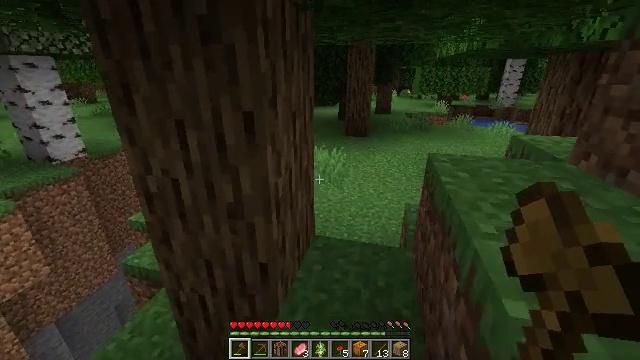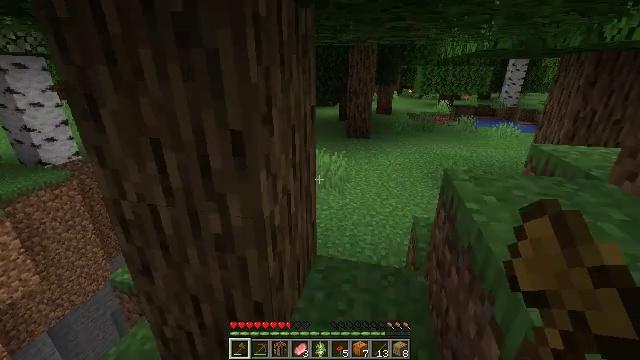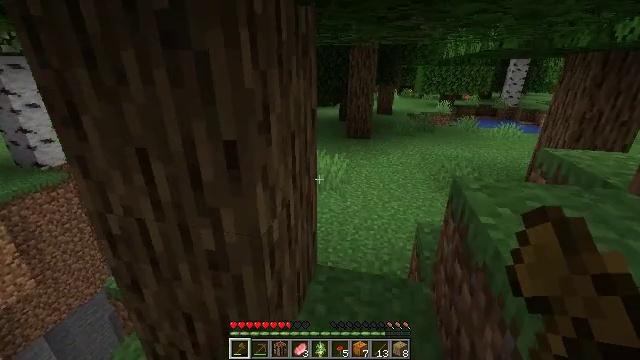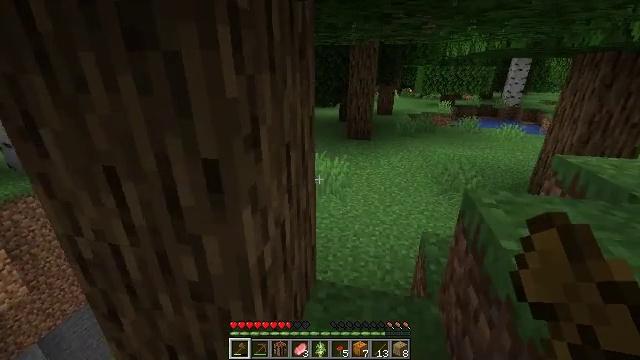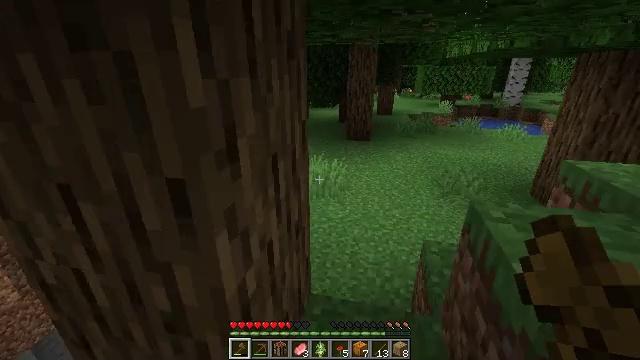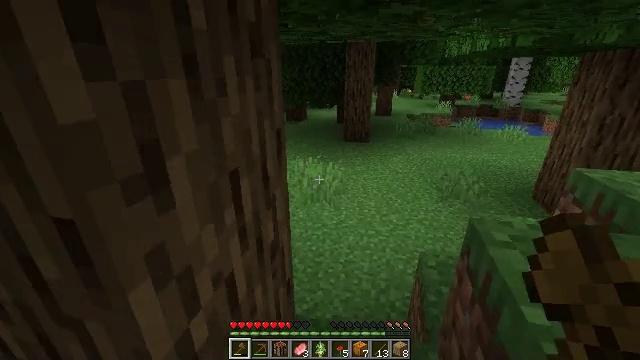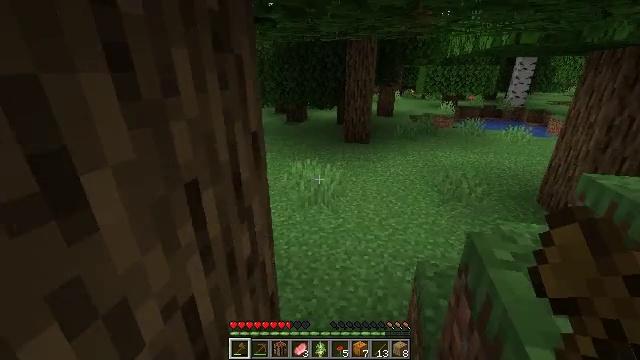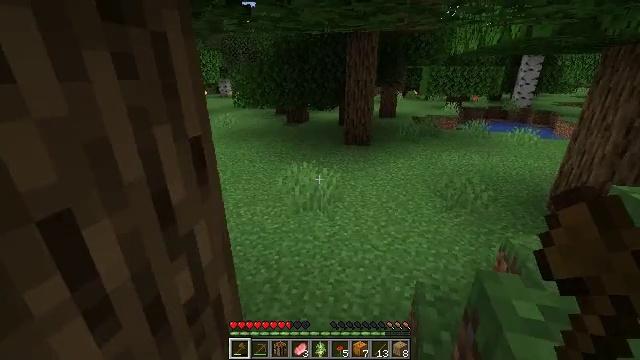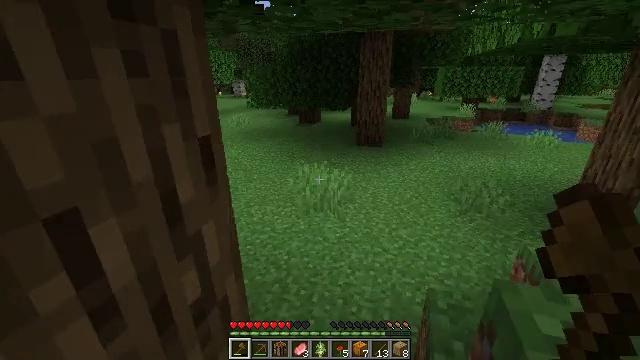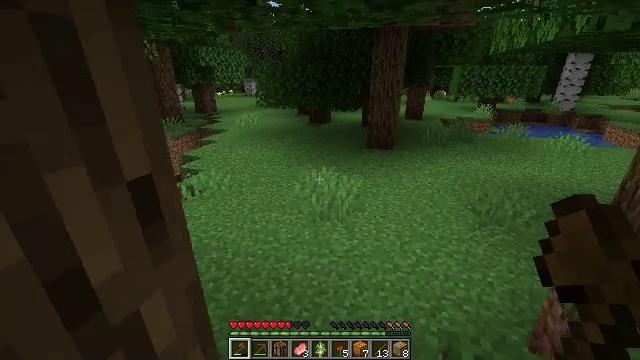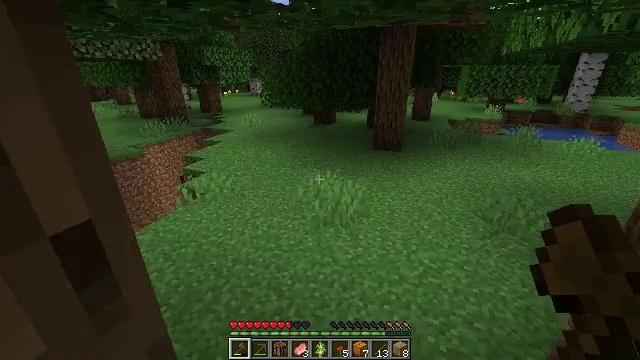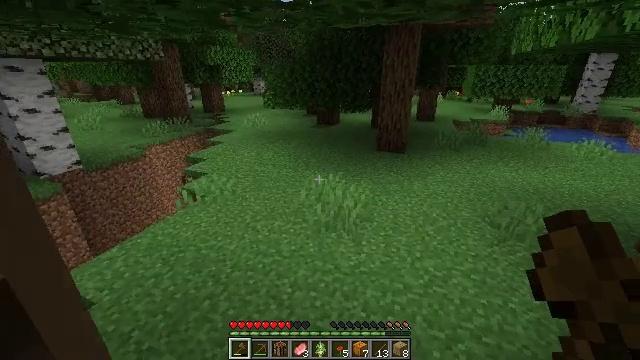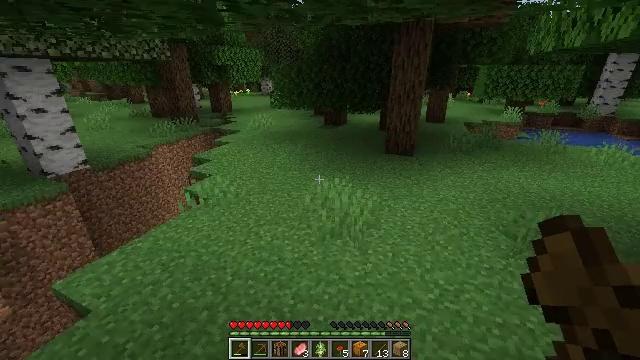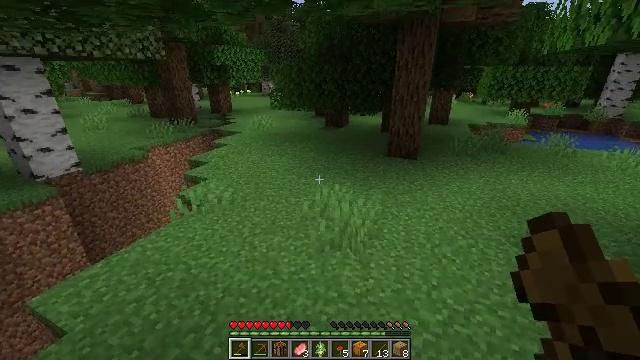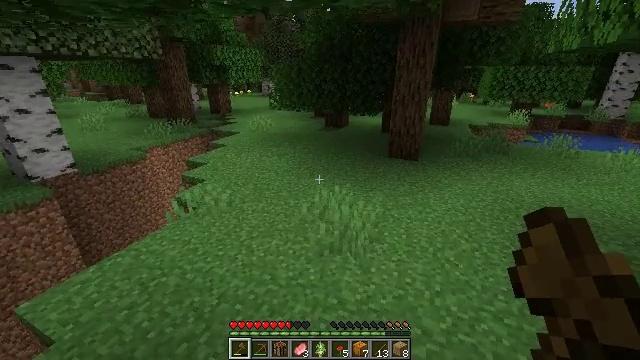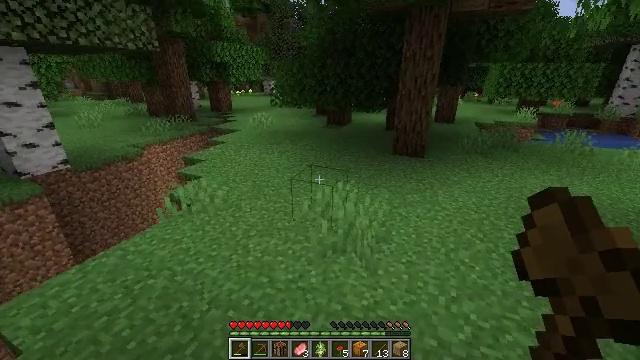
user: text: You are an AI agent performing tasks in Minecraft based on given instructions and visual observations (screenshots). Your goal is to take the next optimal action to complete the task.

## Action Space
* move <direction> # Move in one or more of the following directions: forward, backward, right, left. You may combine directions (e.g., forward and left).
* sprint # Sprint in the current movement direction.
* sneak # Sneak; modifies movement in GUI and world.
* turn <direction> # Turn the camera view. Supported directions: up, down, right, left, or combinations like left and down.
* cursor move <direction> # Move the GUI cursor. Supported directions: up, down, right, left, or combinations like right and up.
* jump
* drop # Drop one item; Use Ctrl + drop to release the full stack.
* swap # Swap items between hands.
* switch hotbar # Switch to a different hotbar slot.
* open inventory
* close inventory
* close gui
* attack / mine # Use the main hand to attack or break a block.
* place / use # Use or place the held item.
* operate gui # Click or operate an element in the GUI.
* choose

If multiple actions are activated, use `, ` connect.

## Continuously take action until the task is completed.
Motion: motion action
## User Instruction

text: Collect peony flowers for dye.
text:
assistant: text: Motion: move forward
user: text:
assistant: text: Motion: move forward
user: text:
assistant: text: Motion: move forward and move right
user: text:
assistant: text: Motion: move forward and move right
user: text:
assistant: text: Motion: move forward and move right
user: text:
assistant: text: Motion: move forward and move right
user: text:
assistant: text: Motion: move forward
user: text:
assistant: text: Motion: move forward, turn left
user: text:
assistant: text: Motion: move forward, turn left
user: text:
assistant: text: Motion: move forward, turn left
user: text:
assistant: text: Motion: move forward
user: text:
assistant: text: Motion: move forward, turn left
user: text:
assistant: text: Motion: move forward
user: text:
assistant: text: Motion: move forward
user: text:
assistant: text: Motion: move forward
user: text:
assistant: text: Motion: move forward
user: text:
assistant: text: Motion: move forward, turn left
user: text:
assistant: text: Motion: move forward, turn left
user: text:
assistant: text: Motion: move forward
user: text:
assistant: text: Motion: move forward
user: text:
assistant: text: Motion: move forward, turn left
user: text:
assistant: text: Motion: move forward
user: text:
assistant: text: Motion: move forward
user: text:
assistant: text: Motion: move forward
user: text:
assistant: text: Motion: move forward
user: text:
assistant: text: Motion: move forward
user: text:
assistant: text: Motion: move forward
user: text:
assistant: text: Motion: move forward
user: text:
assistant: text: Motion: move forward
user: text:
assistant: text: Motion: move forward